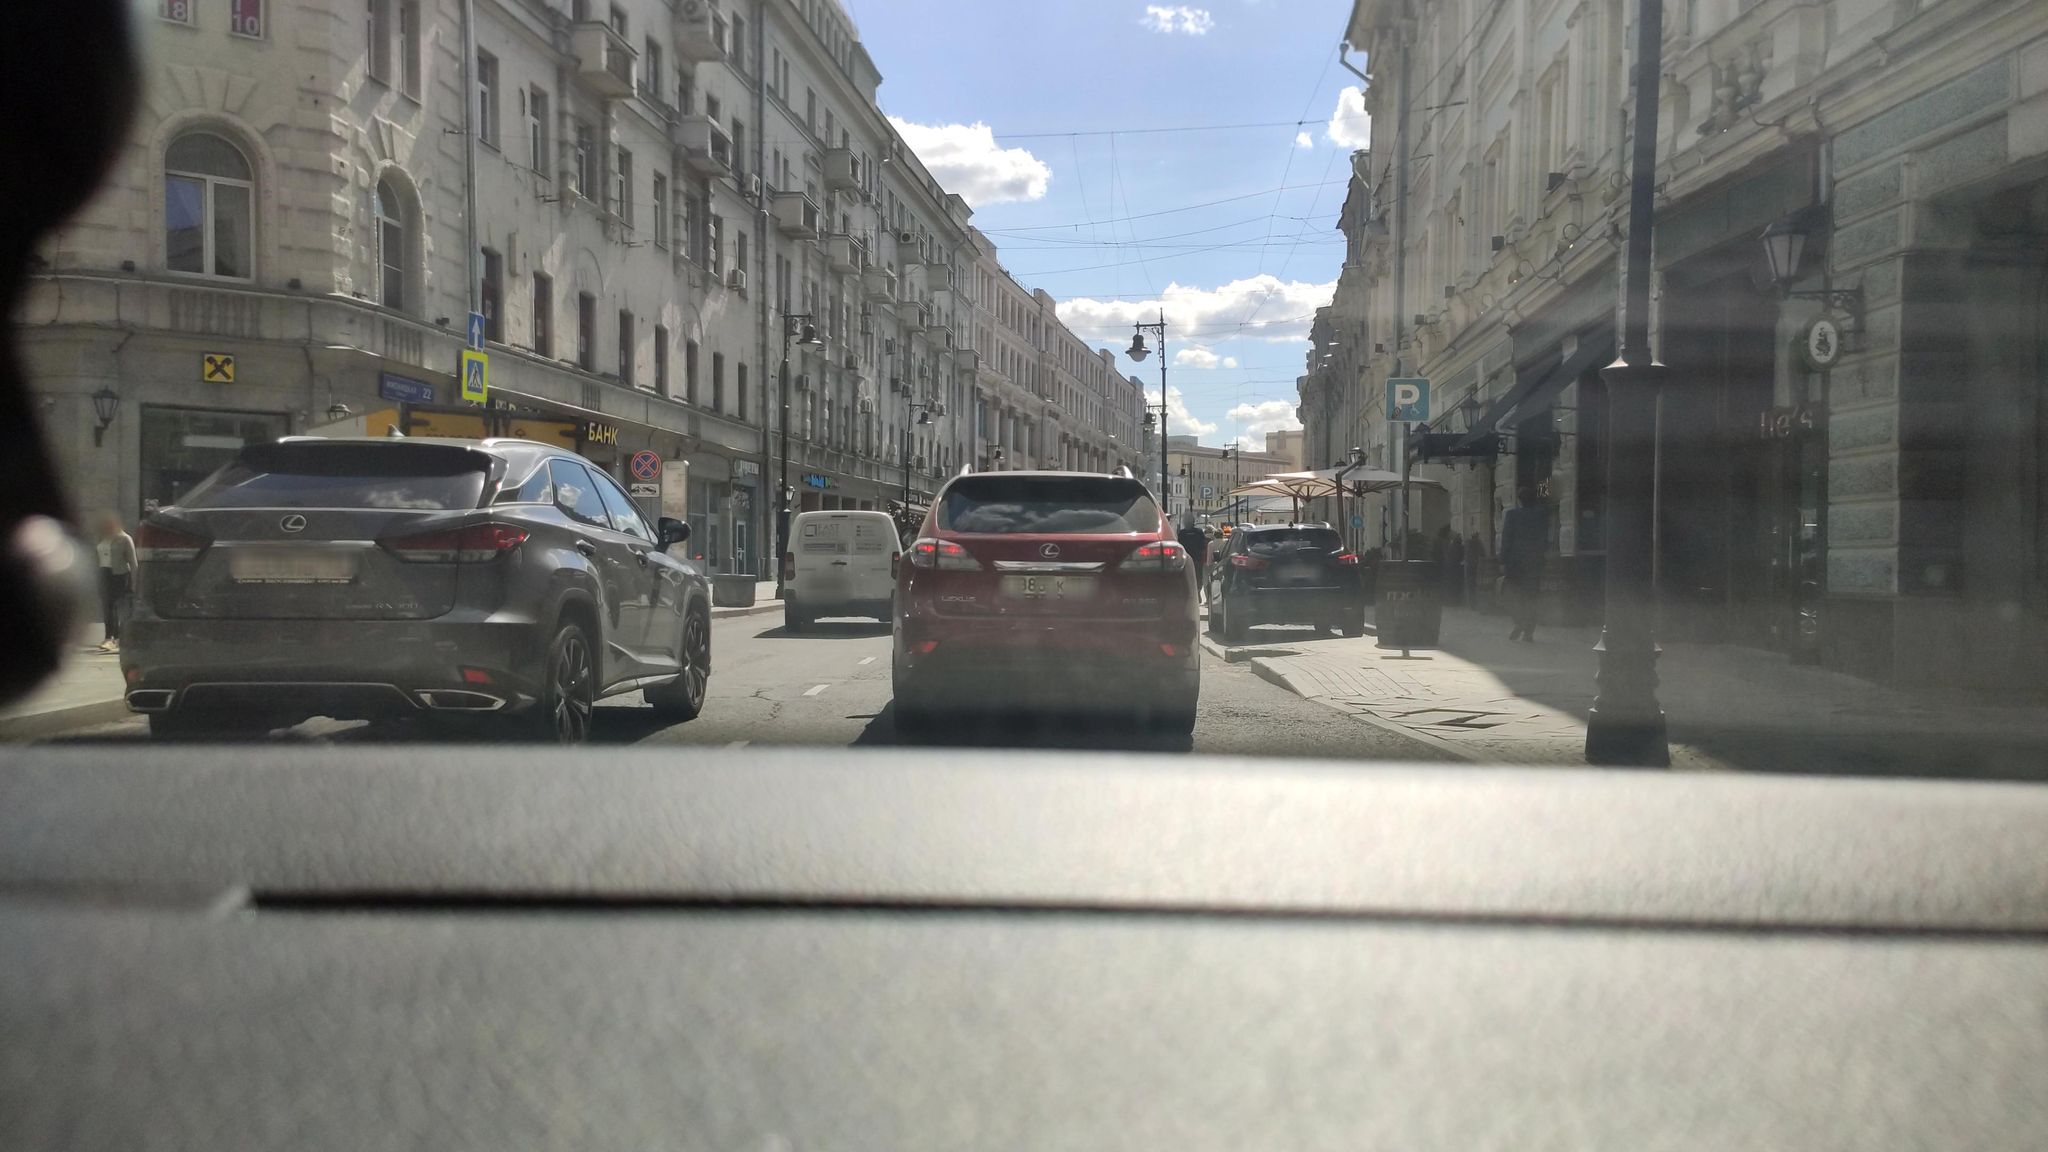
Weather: clear
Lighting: day
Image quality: good
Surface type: driving surface
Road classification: secondary
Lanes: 2
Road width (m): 3.5
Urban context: urban centre
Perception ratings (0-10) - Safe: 3.11, Lively: 6.93, Beautiful: 4, Boring: 6.48, Depressing: 8.89, Wealthy: 3.66